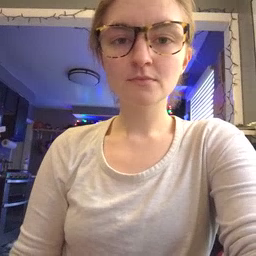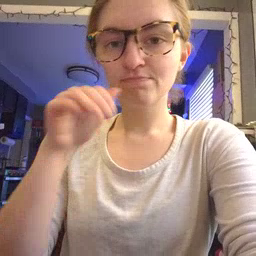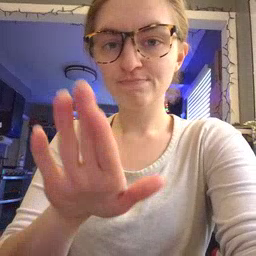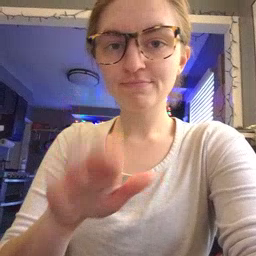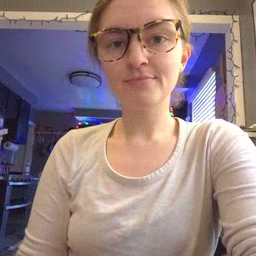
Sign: into